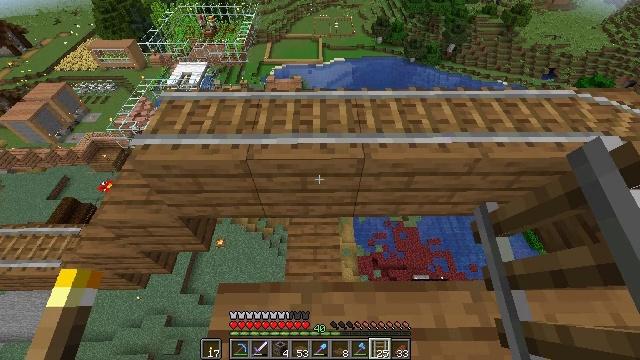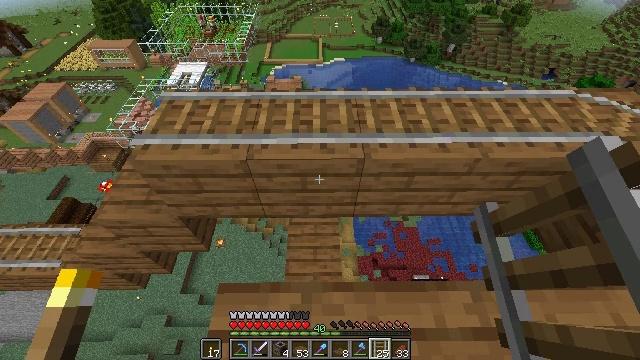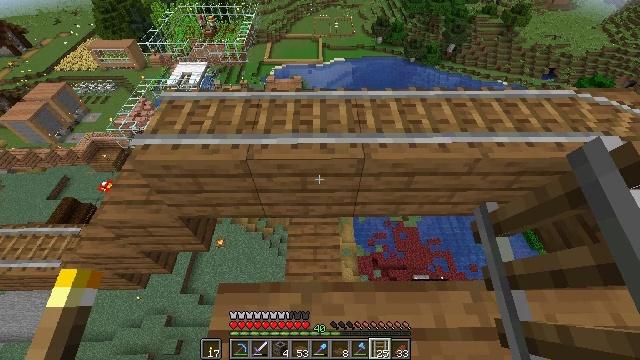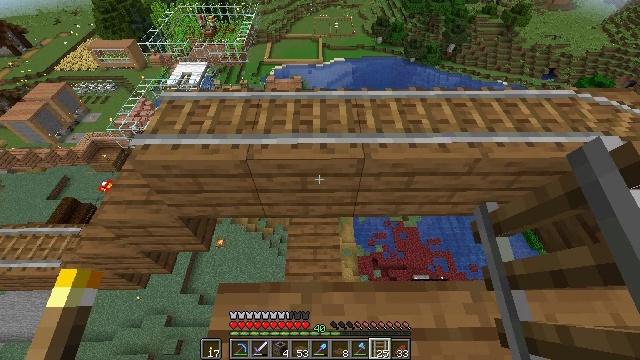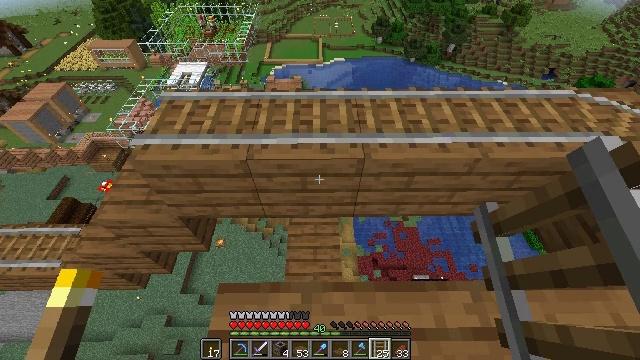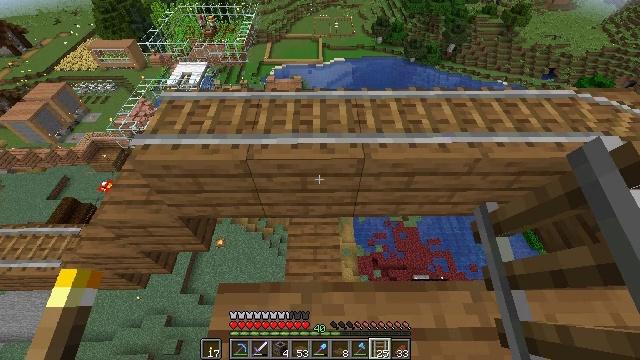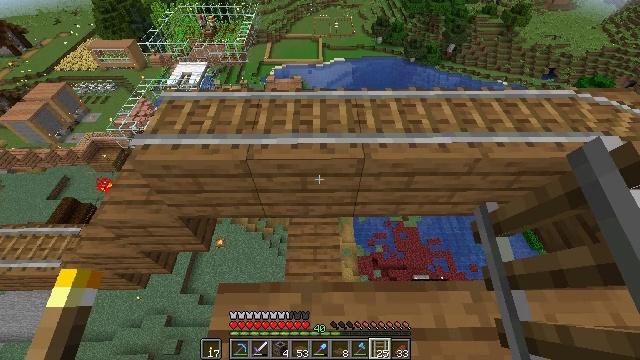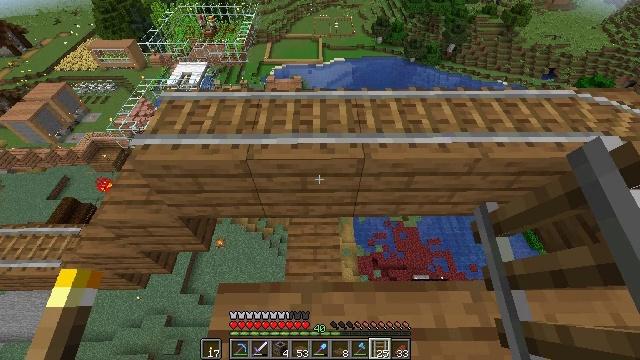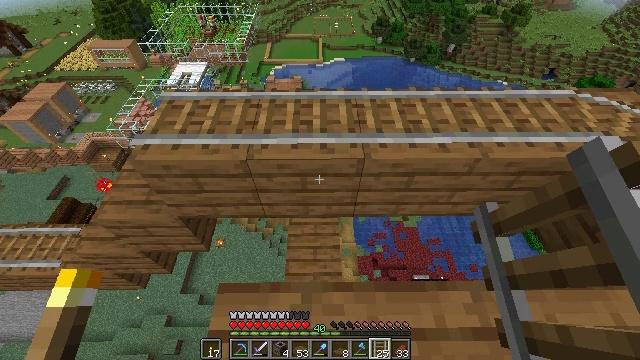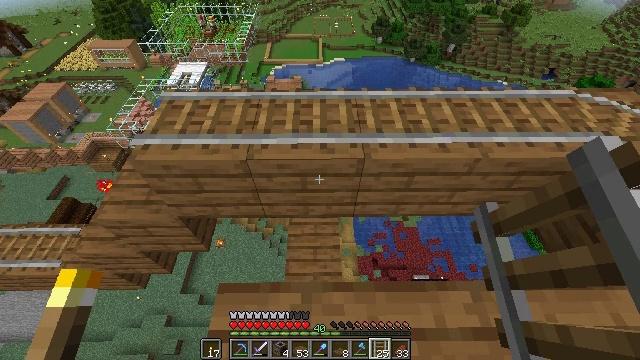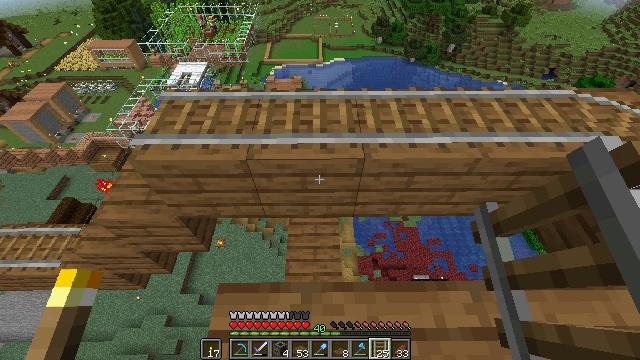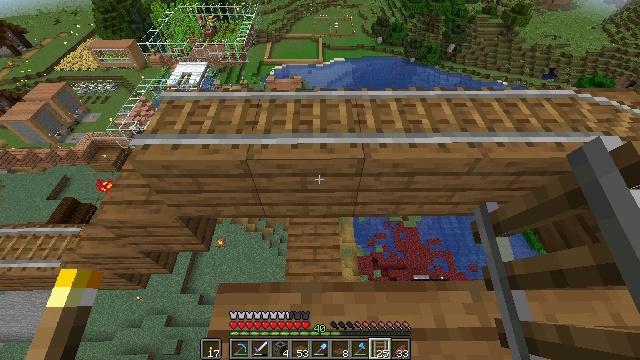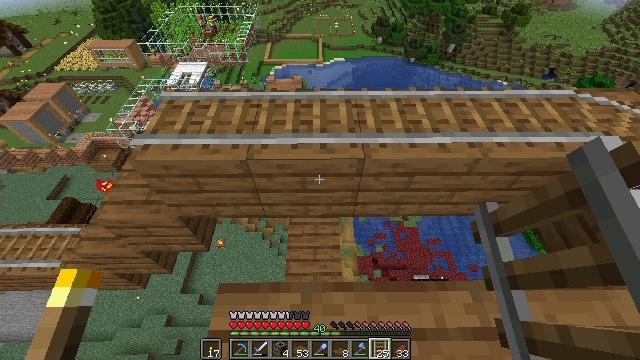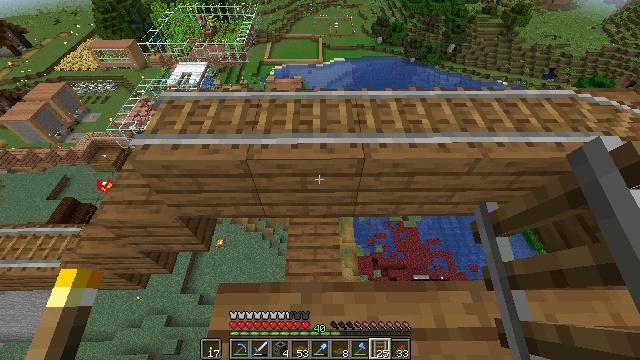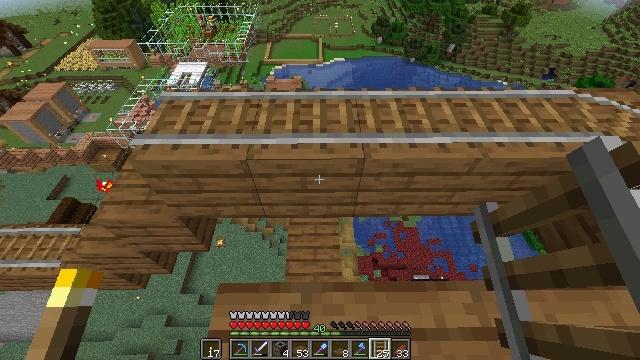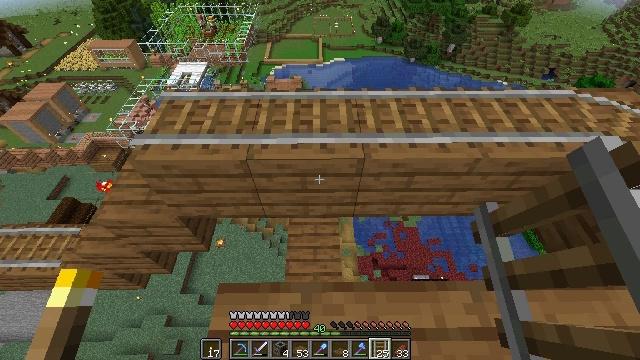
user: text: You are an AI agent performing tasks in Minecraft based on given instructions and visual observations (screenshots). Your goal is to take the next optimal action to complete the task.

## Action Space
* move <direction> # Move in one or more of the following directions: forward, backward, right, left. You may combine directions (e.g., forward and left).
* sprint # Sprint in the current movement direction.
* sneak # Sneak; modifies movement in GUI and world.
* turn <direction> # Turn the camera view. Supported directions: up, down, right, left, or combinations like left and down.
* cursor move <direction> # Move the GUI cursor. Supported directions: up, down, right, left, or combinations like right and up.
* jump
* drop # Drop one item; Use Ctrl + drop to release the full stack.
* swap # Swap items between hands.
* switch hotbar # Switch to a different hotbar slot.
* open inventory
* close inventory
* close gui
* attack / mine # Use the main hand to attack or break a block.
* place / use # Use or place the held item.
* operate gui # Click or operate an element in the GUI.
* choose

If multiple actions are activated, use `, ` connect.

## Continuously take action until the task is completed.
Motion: motion action
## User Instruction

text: Make a rabbit stew using the crafting table.
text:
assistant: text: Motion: no_op
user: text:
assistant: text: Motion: no_op
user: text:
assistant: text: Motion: no_op
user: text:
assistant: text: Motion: no_op
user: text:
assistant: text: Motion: no_op
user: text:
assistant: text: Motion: no_op
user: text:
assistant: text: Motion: no_op
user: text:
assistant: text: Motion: no_op
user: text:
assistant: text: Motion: no_op
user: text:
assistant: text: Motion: no_op
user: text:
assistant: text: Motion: no_op
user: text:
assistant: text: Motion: no_op
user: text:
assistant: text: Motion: no_op
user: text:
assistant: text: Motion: no_op
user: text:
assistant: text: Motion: no_op
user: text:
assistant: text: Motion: no_op
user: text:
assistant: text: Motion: no_op
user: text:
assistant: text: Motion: no_op
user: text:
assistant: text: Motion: no_op
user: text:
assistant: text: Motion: no_op
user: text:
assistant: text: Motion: no_op
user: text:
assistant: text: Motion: no_op
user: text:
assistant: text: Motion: no_op
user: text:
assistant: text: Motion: no_op
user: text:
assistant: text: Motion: no_op
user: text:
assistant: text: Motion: no_op
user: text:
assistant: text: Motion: no_op
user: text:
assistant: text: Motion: no_op
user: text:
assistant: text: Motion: no_op
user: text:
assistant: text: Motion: no_op